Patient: sex F, age 71
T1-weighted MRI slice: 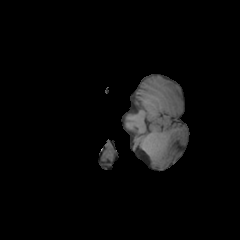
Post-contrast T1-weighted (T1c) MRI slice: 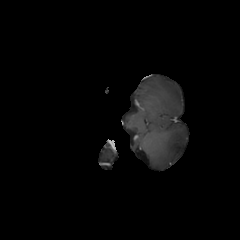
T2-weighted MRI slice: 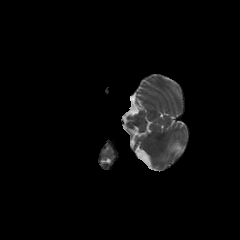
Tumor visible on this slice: no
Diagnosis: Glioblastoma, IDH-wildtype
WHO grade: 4